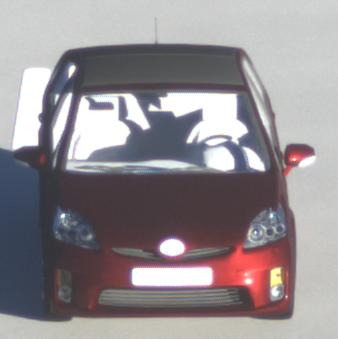
Make: Toyota
Model: Prius 1.5 Hybrid
Detailed model: Prius (HW2)
Model produced from: 2006/03
Model produced until: 2009/06
Doors: 5
Color: red
Road condition: dry road
Daytime: sunrise or sunset
Contrast: high contrast